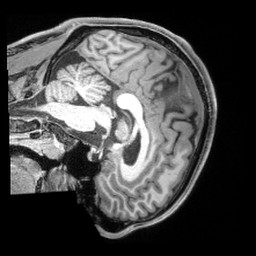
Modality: T1w
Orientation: sagittal
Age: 21
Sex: male
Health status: healthy
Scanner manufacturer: siemens
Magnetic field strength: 3 T
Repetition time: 2.4 s
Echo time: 0.00194 s